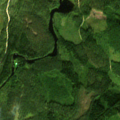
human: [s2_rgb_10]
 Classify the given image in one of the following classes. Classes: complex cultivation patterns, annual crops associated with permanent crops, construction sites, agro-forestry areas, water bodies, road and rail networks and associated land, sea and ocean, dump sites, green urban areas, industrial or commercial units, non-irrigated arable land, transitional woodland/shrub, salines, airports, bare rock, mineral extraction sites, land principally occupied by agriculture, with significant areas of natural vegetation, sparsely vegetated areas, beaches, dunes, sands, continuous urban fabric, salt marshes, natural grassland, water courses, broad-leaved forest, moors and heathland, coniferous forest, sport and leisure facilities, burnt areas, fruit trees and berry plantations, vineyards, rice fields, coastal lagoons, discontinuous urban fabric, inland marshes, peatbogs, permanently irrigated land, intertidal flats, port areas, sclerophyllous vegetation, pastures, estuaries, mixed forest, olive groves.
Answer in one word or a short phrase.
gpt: coniferous forest, mixed forest, water bodies